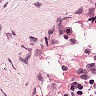
Metastatic tissue present: no